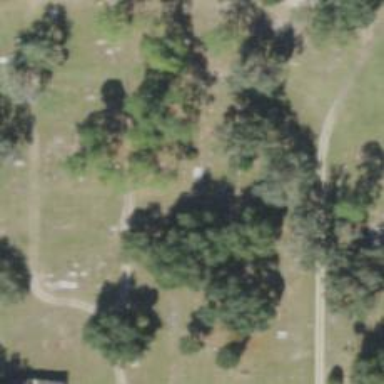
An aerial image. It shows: Cemetery.